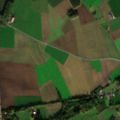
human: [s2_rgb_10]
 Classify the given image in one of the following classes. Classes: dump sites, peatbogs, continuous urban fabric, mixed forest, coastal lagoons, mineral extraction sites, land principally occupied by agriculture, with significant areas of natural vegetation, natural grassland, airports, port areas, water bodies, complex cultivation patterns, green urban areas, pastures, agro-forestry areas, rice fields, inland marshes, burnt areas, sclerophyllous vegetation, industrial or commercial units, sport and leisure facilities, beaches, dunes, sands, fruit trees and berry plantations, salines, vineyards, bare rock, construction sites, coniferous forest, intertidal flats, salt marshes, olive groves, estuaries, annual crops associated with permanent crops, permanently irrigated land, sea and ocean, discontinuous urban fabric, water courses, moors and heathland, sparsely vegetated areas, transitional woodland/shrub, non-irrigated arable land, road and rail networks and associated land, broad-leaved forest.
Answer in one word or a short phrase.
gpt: discontinuous urban fabric, non-irrigated arable land, complex cultivation patterns, land principally occupied by agriculture, with significant areas of natural vegetation, mixed forest